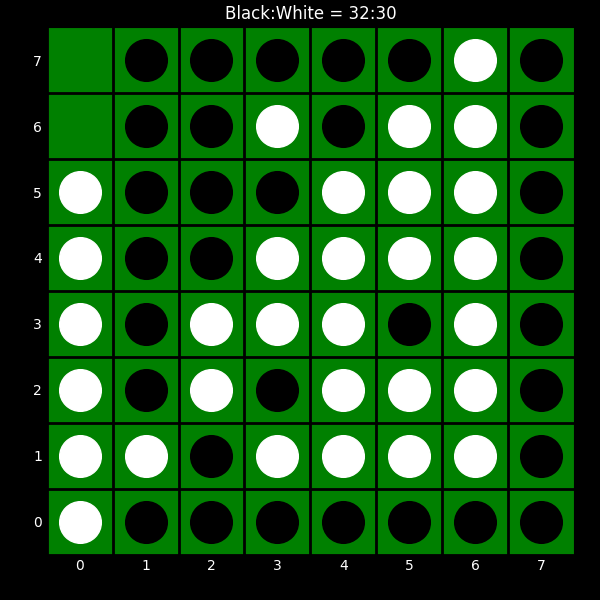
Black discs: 32
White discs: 30